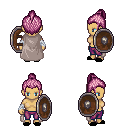
a pixel art fantasy rpg character, female body template, human, tanned skin, gray cape, magenta pants, pink short topknot hairstyle, white cloth bandages, black slippers, shield, four views (front, back, left, right), 2x2 character sprite sheet, small pixel art, hard edges, no anti-aliasing